Field crop: maize
Growth stage: 2
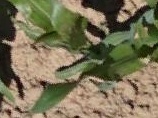
Species: maize